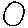
Label: circle